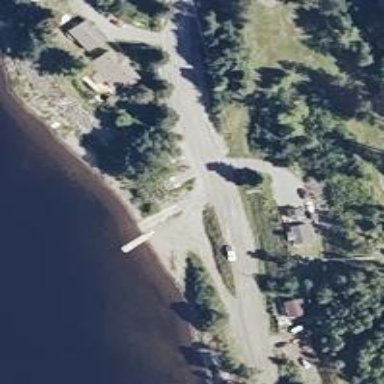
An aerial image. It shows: Dock located along the waterway.